Interaction volume radius: 5 \u00c5
Interaction volume height: 40 \u00c5
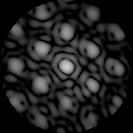
Disorder parameter: 0.469